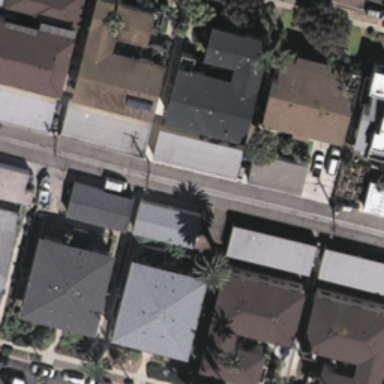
This is a dense residential area .